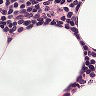
Metastatic tissue present: no